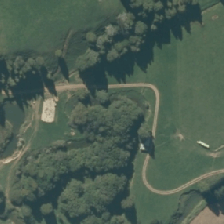
Land cover: indigenous_forest